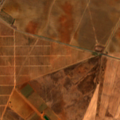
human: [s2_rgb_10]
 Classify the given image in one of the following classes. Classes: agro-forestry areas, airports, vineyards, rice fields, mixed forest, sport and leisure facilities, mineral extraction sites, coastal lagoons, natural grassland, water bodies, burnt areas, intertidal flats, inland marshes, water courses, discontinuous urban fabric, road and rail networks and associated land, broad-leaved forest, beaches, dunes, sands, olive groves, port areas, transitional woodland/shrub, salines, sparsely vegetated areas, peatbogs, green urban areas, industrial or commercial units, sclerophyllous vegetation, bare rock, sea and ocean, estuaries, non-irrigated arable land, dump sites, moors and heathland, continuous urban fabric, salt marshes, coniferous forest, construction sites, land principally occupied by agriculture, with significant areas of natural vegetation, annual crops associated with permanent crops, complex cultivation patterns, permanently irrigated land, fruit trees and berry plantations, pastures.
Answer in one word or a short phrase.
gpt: non-irrigated arable land, permanently irrigated land, vineyards, olive groves